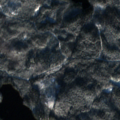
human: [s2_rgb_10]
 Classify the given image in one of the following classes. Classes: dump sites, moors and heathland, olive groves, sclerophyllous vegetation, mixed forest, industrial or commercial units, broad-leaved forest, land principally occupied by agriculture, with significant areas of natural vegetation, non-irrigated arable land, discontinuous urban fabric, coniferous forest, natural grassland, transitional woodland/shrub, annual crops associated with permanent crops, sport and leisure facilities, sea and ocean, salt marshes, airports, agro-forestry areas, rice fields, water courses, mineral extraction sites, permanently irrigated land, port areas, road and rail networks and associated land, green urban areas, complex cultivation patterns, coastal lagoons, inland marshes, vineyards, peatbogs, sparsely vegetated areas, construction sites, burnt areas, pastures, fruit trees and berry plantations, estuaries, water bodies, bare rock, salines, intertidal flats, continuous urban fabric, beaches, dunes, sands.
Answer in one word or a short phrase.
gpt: coniferous forest, mixed forest, transitional woodland/shrub, water bodies